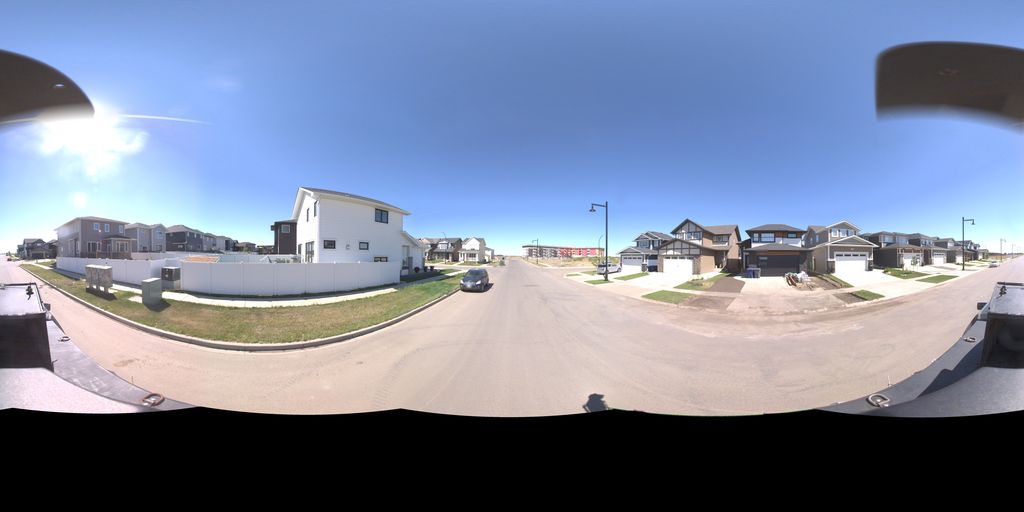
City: saskatoon